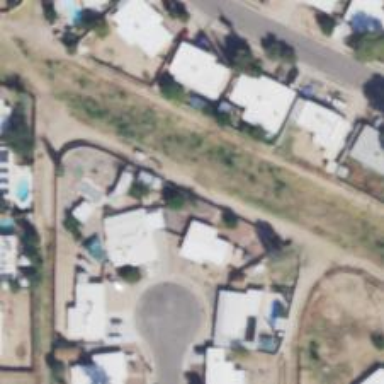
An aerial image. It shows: Alleyway designated as service road.